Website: home-depot
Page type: review-order
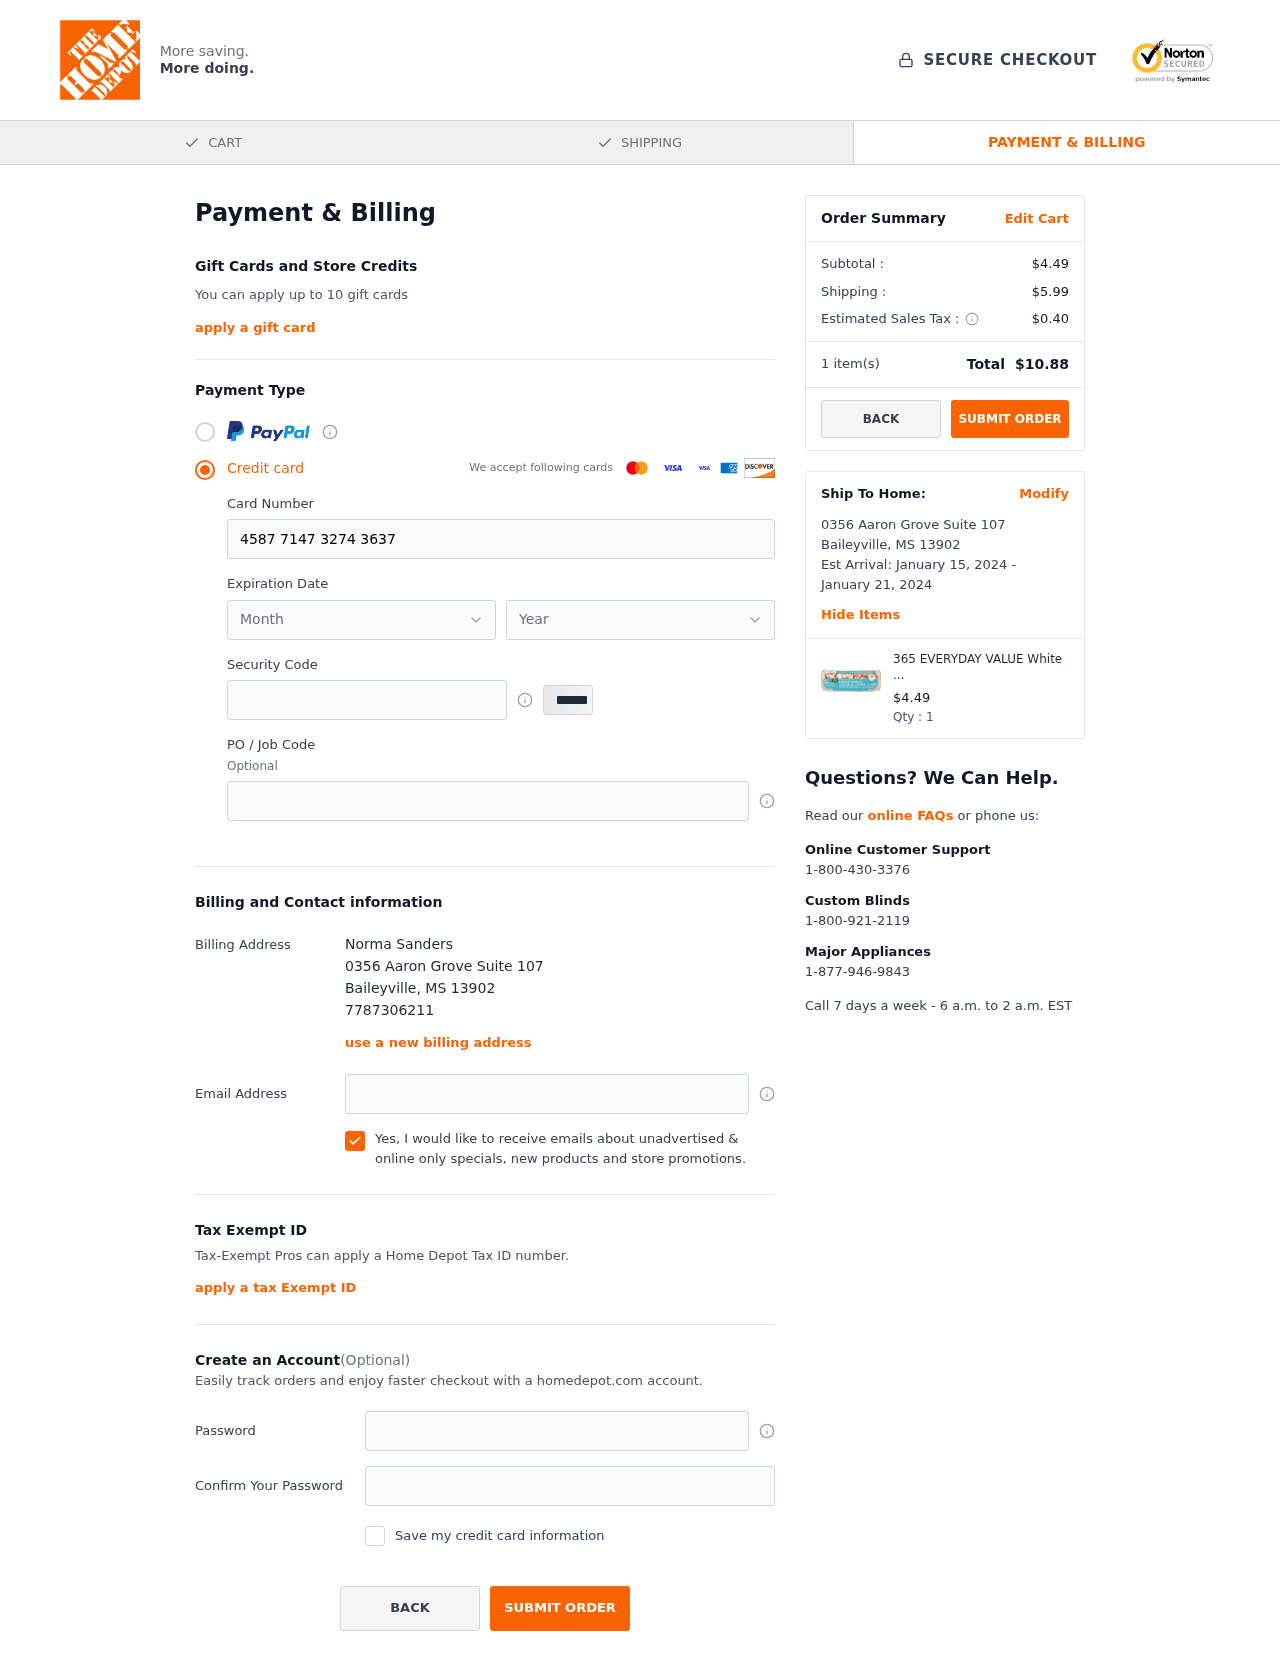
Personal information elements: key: PII_CARD_EXPIRY_MONTH
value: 02
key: PII_CARD_EXPIRY_YEAR
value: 29
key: PII_CITY
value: Baileyville
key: PII_FULLNAME
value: Norma Sanders
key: PII_PHONE
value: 7787306211
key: PII_POSTCODE
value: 13902
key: PII_STATE_ABBR
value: MS
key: PII_STREET
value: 0356 Aaron Grove Suite 107
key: PII_CARD_NUMBER
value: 4587 7147 3274 3637
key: PII_CARD_CVV
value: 351
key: PII_JOB_CODE
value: J420459
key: PII_EMAIL
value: nsanders@yahoo.com
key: PII_POSTCODE_FULL
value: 13902
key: PII_POSTCODE_NUMERIC
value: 13902
Product elements: key: PRODUCT1_NAME
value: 365 EVERYDAY VALUE White Large Grade A Eggs, 12 CT
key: PRODUCT1_PRICE
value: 4.49
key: PRODUCT1_QUANTITY
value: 1
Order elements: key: ORDER_SUBTOTAL
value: $4.49
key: ORDER_SHIPPING_COST
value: $5.99
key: ORDER_TAX
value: $0.40
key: ORDER_NUM_ITEMS
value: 1
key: ORDER_TOTAL
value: $10.88
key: ORDER_SHIPPING_DATE
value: January 15, 2024
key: ORDER_DELIVERY_DATE
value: January 21, 2024